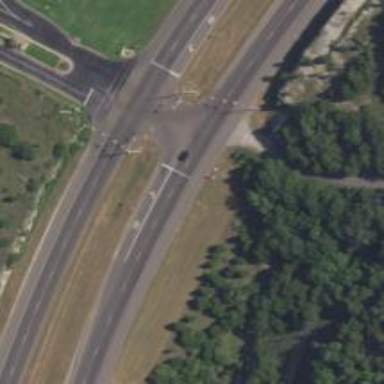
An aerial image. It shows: Asphalt trunk highway classified as expressway.